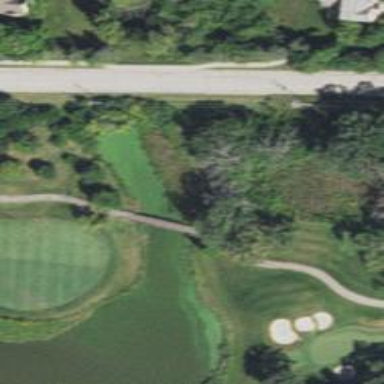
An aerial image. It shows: Service road that includes bridge over golf cart path.